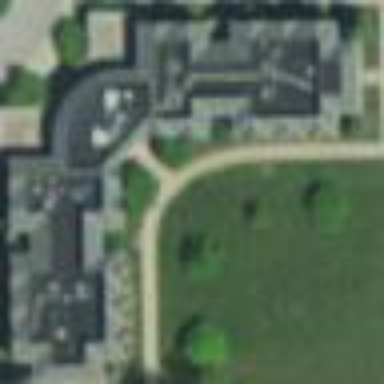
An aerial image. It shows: Dormitory building.